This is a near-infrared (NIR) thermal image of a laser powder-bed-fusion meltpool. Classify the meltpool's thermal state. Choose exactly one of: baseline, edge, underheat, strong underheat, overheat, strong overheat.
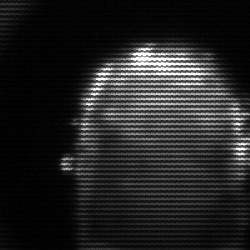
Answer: baseline